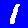
Digit: 1